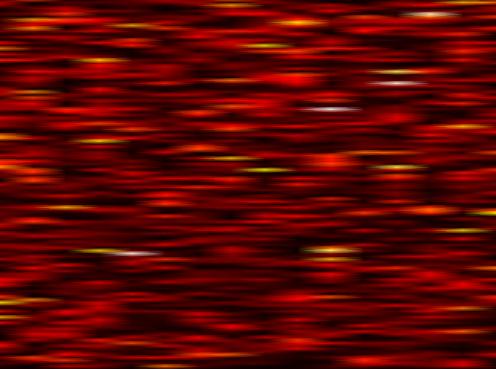
Label: WOLA